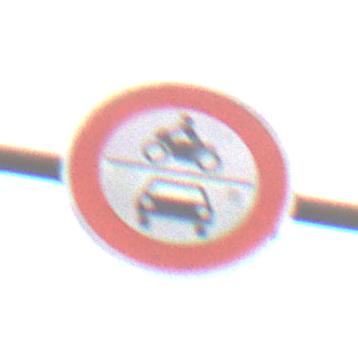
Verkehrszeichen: VerbotKraftfahrzeuge
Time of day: MorningAfternoon
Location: Outdoor (Nature)
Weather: Overcast
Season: Autumn
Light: Natural